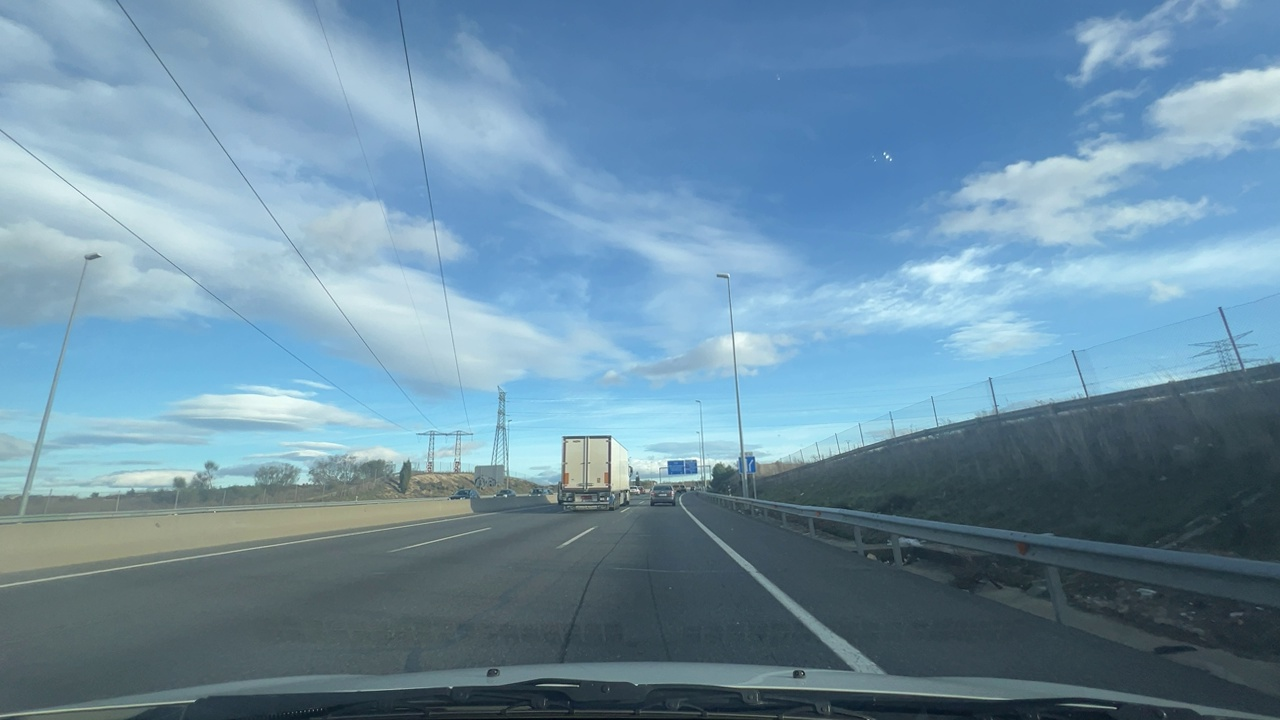
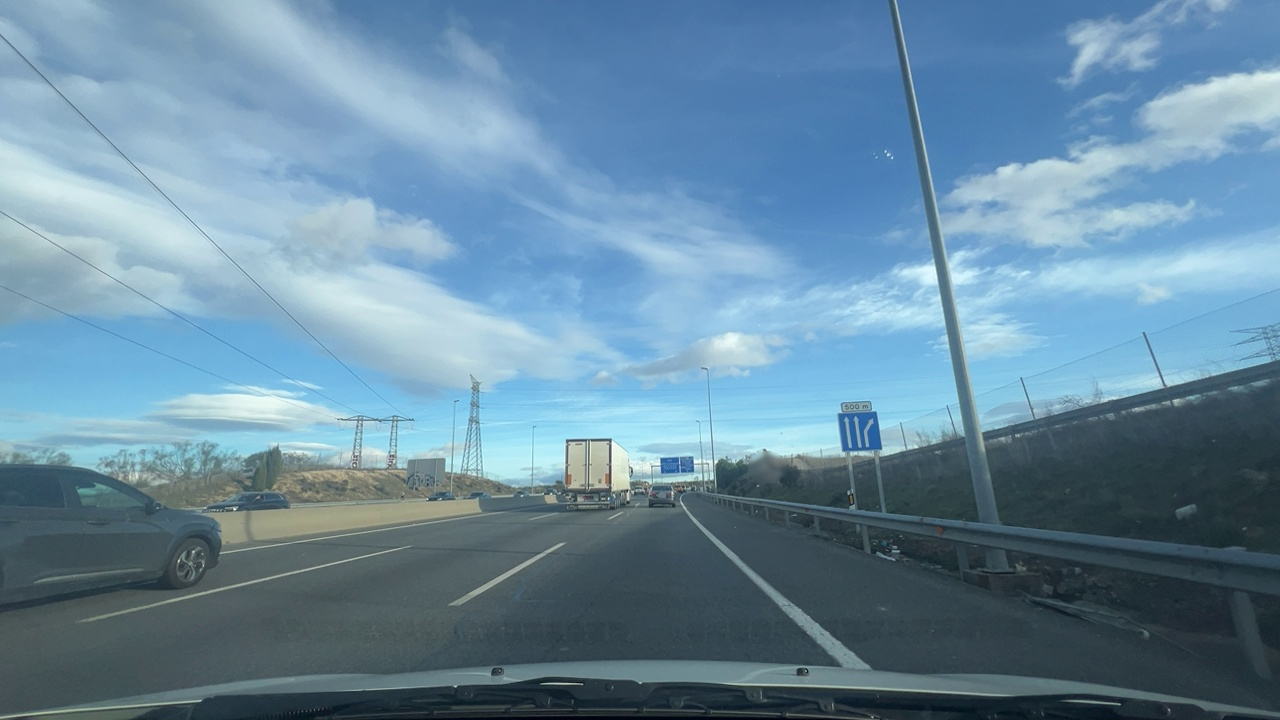
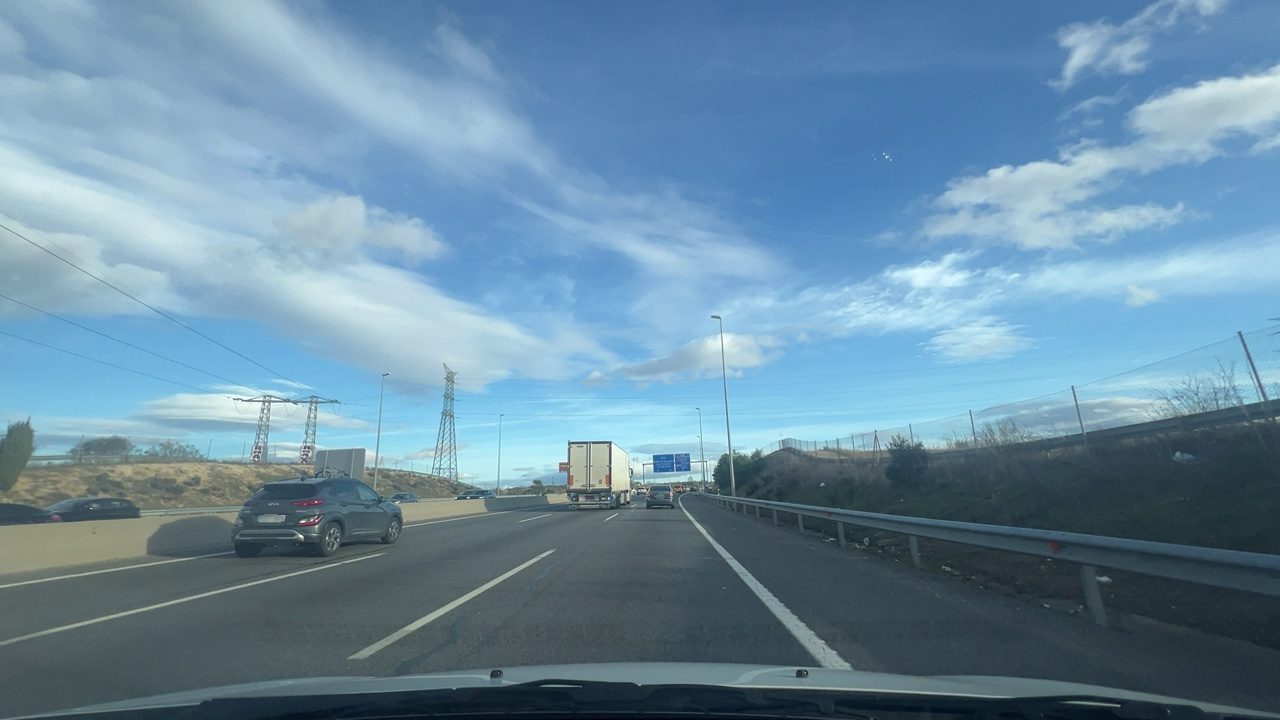
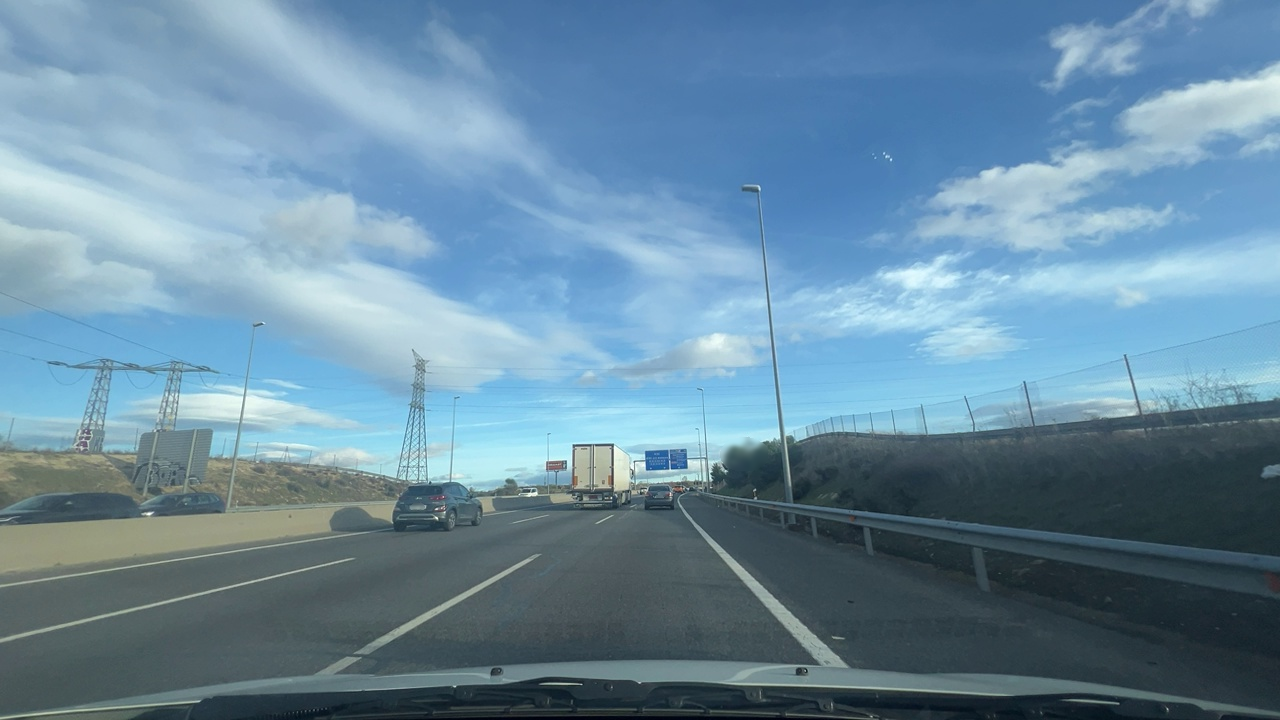
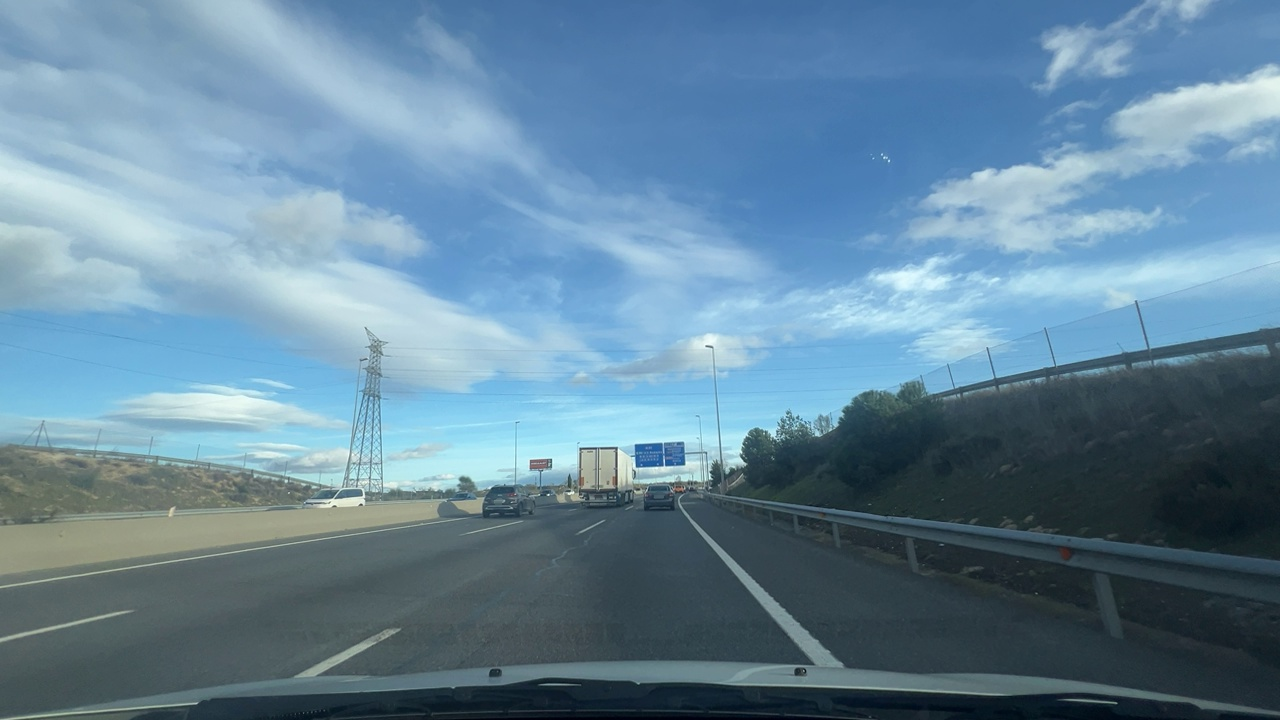
Situation: empty
Question: Are multiple speed limit signs with different values visible?
Answer: No
Reasoning: There are no speed limit signs visible

Situation: empty
Question: Is there a speed limit sign regulating the ego lane?
Answer: No
Reasoning: There are no speed limit signs visible

Situation: empty
Question: Is the ego vehicle traveling on a highway?
Answer: Yes
Reasoning: Multiple wide lanes and highway-style signage indicate a highway environment.

Situation: empty
Question: Is the ego vehicle entering or exiting a highway?
Answer: No
Reasoning: The ego vehicle is continuing inside the highway